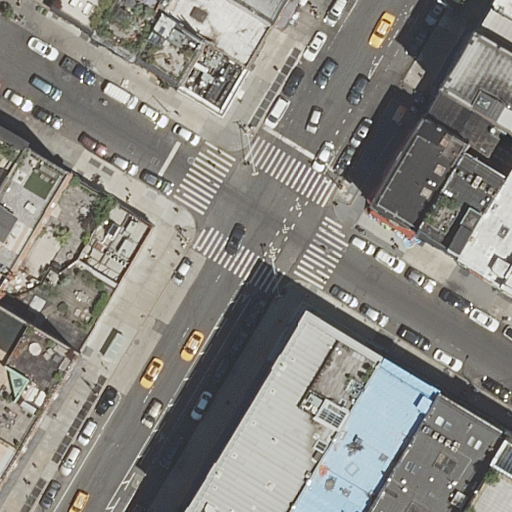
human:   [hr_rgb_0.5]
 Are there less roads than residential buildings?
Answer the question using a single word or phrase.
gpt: yes

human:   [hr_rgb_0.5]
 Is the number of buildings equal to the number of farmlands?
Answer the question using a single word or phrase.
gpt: no

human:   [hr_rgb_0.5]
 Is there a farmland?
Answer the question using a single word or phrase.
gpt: no

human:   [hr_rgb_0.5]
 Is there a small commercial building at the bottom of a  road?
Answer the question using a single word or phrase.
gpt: no

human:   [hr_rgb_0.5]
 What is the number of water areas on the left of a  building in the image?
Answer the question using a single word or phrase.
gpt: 0

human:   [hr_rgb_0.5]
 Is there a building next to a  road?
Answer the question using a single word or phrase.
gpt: yes

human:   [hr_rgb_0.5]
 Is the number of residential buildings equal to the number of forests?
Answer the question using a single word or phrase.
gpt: no

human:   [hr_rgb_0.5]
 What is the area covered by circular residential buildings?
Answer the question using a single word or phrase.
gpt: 0m2

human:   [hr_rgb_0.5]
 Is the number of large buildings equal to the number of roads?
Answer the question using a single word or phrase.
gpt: no

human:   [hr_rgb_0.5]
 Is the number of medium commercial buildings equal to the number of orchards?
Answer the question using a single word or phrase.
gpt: yes

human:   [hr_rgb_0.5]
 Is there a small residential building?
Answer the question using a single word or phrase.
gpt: yes

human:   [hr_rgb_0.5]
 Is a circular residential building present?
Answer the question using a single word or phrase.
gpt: no

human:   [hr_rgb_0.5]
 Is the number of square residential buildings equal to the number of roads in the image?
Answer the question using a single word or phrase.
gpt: no

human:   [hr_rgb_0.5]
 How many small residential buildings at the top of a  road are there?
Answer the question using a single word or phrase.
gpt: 3

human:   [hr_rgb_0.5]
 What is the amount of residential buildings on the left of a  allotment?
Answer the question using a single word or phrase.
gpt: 0

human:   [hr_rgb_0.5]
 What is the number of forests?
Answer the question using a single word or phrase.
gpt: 0

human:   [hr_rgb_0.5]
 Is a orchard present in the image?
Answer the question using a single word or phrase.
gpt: no

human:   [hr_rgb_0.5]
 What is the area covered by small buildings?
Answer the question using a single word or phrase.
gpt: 154m2

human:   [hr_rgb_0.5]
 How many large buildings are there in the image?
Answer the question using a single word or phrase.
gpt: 3

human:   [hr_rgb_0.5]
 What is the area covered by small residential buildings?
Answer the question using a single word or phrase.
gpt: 154m2

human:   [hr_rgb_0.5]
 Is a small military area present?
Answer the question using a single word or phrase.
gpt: no

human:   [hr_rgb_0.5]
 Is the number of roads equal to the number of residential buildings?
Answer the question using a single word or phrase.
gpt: no

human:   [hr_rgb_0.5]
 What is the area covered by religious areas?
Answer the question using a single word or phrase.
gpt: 0m2

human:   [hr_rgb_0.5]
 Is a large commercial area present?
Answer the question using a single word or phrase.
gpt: no

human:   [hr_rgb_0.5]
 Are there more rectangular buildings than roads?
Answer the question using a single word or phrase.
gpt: yes

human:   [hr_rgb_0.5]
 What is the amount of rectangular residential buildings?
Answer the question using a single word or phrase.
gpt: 19

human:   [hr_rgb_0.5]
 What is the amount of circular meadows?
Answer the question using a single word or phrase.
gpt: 0

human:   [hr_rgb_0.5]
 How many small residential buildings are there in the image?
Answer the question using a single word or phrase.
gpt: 3

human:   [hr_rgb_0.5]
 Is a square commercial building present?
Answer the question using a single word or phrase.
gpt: no

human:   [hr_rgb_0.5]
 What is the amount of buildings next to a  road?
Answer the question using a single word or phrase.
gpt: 22

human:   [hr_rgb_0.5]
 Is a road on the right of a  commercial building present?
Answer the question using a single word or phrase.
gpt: no

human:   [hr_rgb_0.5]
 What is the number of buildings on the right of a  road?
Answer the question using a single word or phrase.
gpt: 11

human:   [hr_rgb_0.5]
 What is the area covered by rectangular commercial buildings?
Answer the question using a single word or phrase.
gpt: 0m2

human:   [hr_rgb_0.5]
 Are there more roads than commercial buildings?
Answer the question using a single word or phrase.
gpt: yes

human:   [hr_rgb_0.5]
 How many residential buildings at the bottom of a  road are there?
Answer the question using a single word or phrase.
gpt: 4

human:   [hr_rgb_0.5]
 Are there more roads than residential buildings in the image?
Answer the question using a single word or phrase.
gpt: no